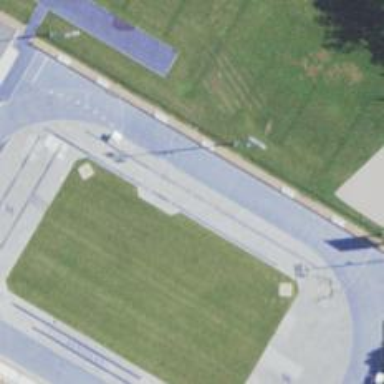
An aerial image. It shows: Athletics track located in leisure land area.